Interaction volume radius: 10 \u00c5
Interaction volume height: 10 \u00c5
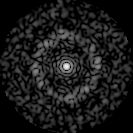
Disorder parameter: 0.8501